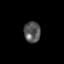
Tissue: skin
Cell type: Epithelial cells
Senescence score: 0.2414
Nuclear area (px): 339
Mean DAPI intensity: 85.85